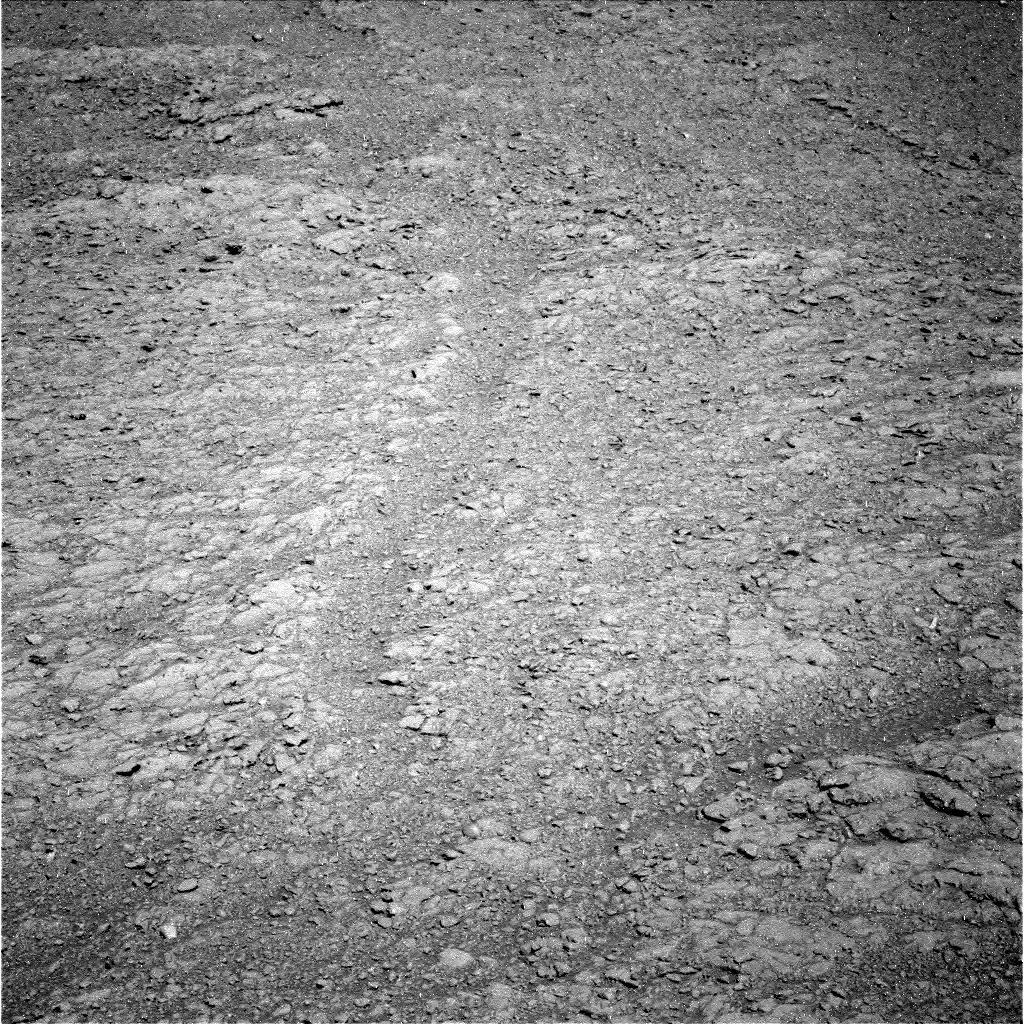
Terrain classes present: Bedrock, Gravel / Sand / Soil